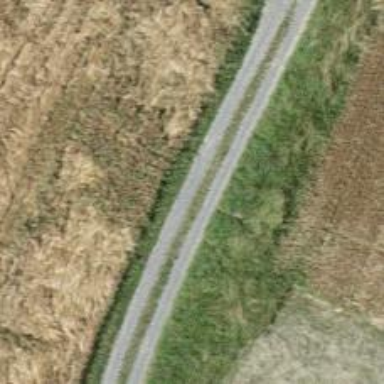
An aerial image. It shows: Track road with grass surface.